Question: I am trying to play with adding columns to my bootstrap forms.
'''
<section class="test-form">
<h3>Test Form</h3>
<div class="form-group form-group-sm">
<select name="" class="form-control">
<!-- Various Options -->
</select>
</div>
<div class="form-group form-group-sm">
<select class="form-control" name="" >
<!-- Various Options -->
</select>
</div>
<div class="form-group form-group-sm">
<input class="form-control" type="number" min="0"/>
</div>
<div class="form-group form-group-sm">
<button class="btn btn-block btn-primary">Test Button 1</button>
</div>
<div class="form-group form-group-sm col-xs-6">
<button class="btn btn-primary btn-block">Test Button 2</button>
</div>
<div class="form-group form-group-sm col-xs-6">
<button class="btn btn-primary btn-block">Test Button 3</button>
</div>
<div class="form-group form-group-sm col-xs-4">
<button class="btn btn-primary btn-block">Test Button 4</button>
</div>
<div class="form-group form-group-sm col-xs-4">
<button class="btn btn-primary btn-block">Test Button 5</button>
</div>
<div class="form-group form-group-sm col-xs-4">
<button class="btn btn-primary btn-block">Test Button 6</button>
</div>
</section>
'''
The problem with the above is that my desired output is as follows:
The left side of 'test button 2' and 'test button 4' should be inline with the left side of 'test button 1'.
The right side of 'test button 3' and right side of 'test button 6' should be in-line with the right side of 'test button 1'
Any advice on the correct way of achieving this?
Screenshot to explain below.

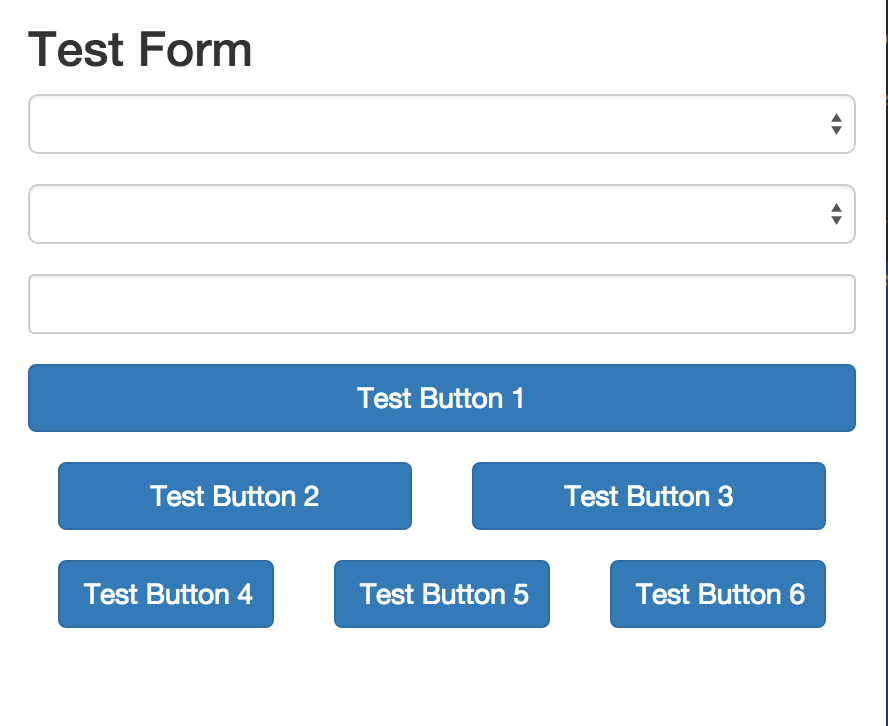
Answer: The spacing you are seeing is caused by the padding bootstrap adds to 'col-*' classes. You can either override this padding for those elements or wrap all the elements of the form in a row and add a 'col-*' class wrapping div to elements which don't have this class.
Here is an example of the latter.
HTML:
'''
<section class="test-form">
<div class="row">
<div class="col-xs-12">
<h3>Test Form</h3>
<div class="form-group form-group-sm">
<select name="" class="form-control">
<!-- Various Options -->
</select>
</div>
<div class="form-group form-group-sm">
<select class="form-control" name="" >
<!-- Various Options -->
</select>
</div>
<div class="form-group form-group-sm">
<input class="form-control" type="number" min="0"/>
</div>
<div class="form-group form-group-sm">
<button class="btn btn-block btn-primary">Test Button 1</button>
</div>
</div>
<div class="form-group form-group-sm col-xs-6">
<button class="btn btn-primary btn-block">Test Button 2</button>
</div>
<div class="form-group form-group-sm col-xs-6">
<button class="btn btn-primary btn-block">Test Button 3</button>
</div>
<div class="form-group form-group-sm col-xs-4">
<button class="btn btn-primary btn-block">Test Button 4</button>
</div>
<div class="form-group form-group-sm col-xs-4">
<button class="btn btn-primary btn-block">Test Button 5</button>
</div>
<div class="form-group form-group-sm col-xs-4">
<button class="btn btn-primary btn-block">Test Button 6</button>
</div>
</div>
</section>
'''
Live example: <URL>